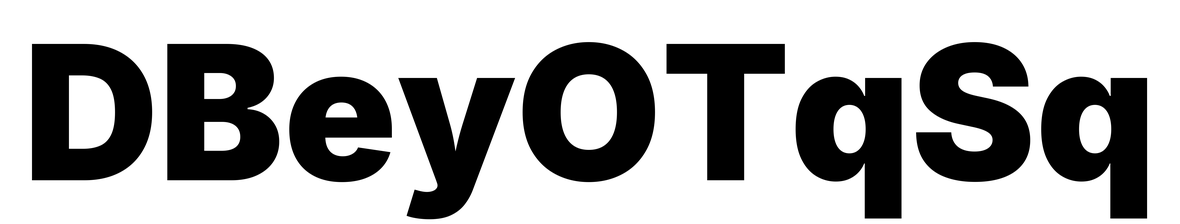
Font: Inter_Black